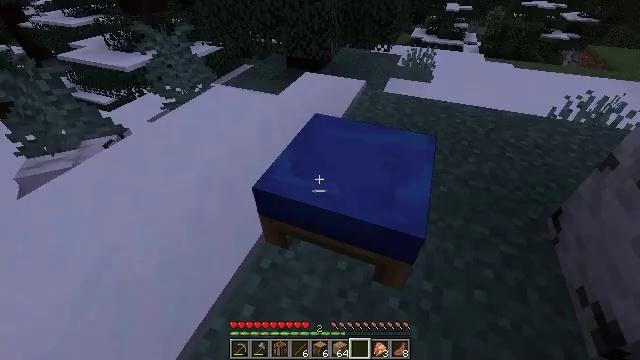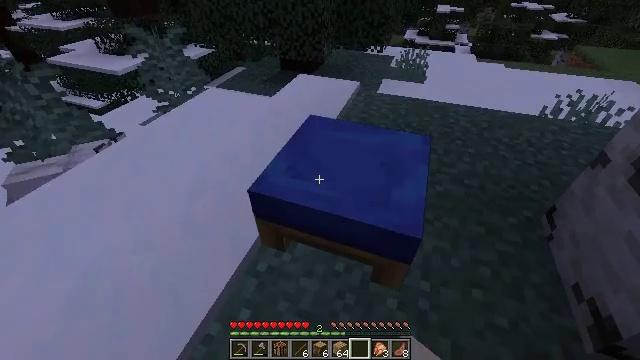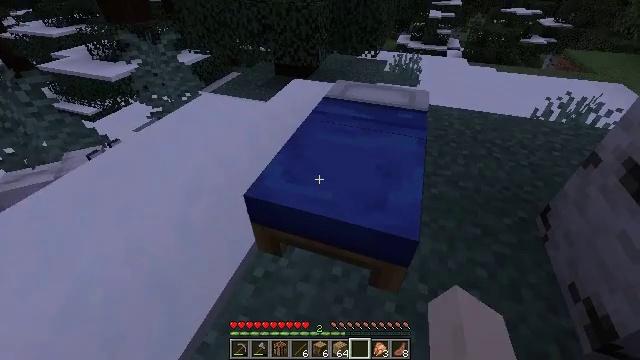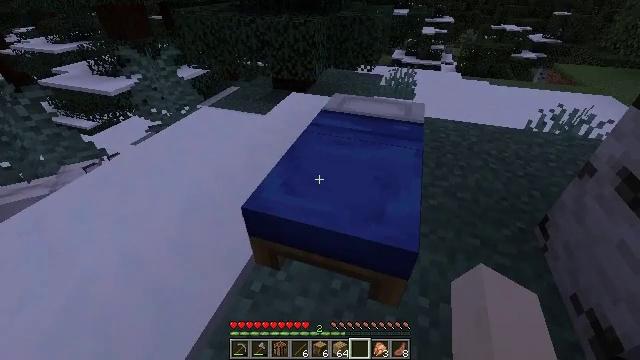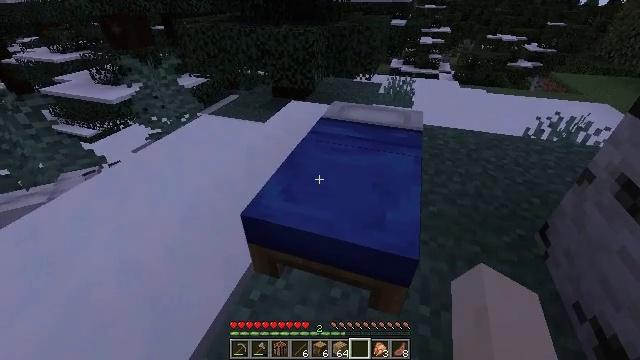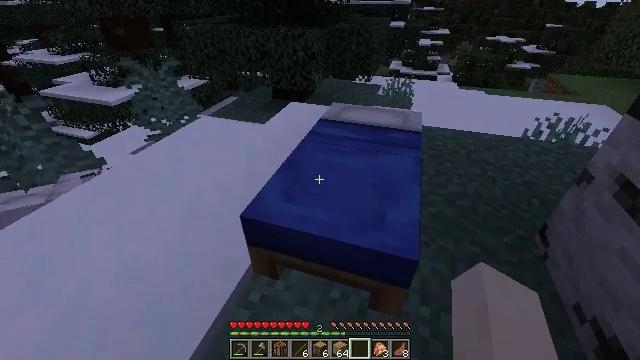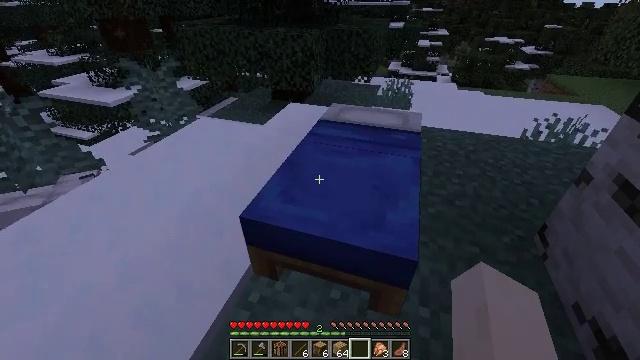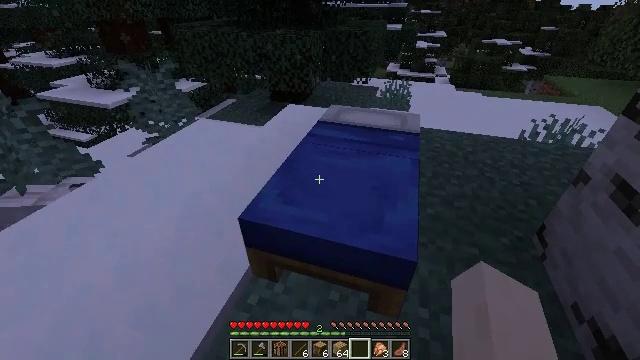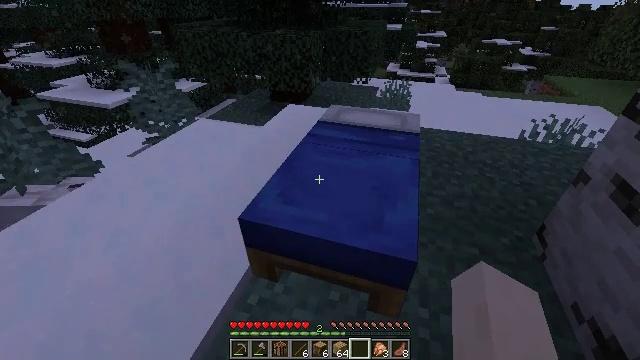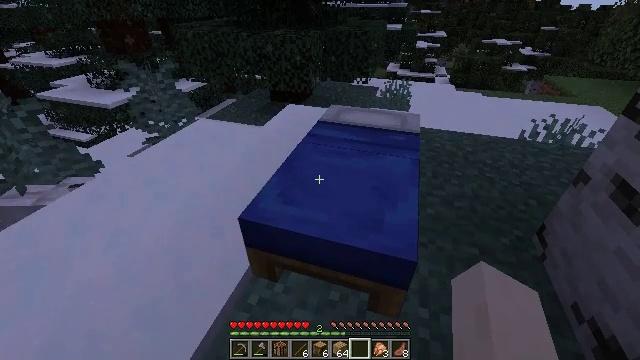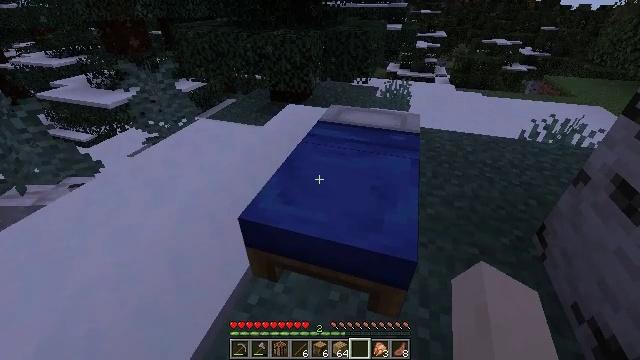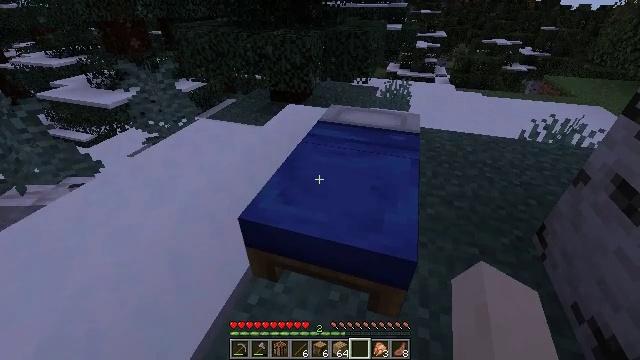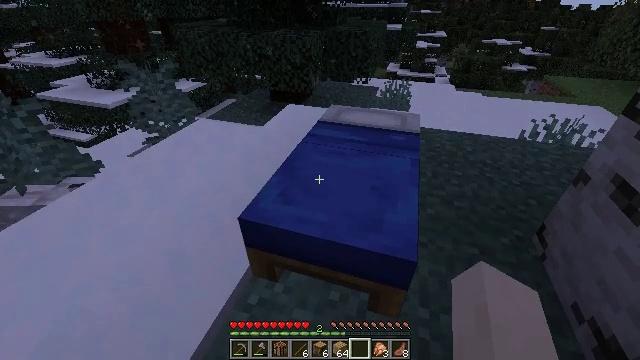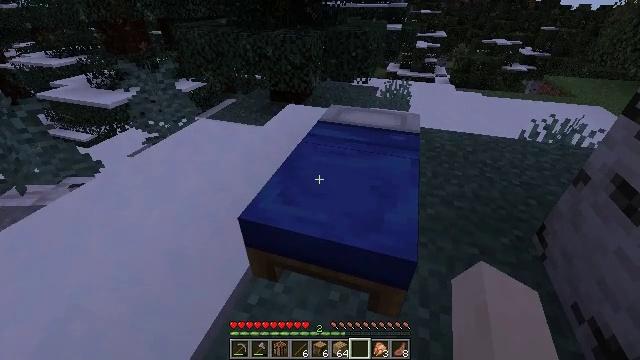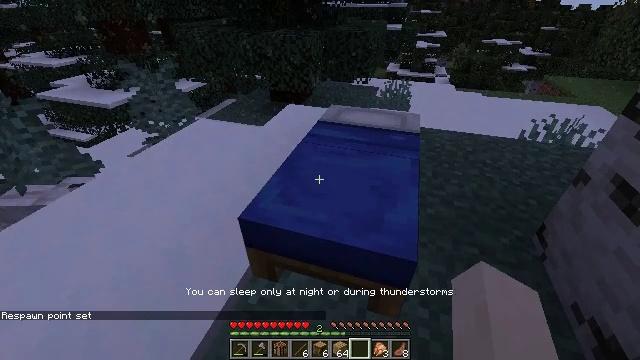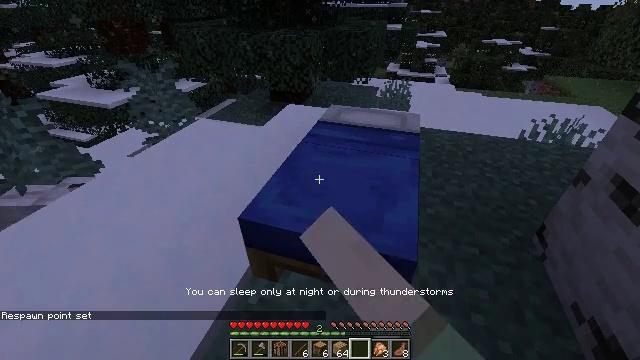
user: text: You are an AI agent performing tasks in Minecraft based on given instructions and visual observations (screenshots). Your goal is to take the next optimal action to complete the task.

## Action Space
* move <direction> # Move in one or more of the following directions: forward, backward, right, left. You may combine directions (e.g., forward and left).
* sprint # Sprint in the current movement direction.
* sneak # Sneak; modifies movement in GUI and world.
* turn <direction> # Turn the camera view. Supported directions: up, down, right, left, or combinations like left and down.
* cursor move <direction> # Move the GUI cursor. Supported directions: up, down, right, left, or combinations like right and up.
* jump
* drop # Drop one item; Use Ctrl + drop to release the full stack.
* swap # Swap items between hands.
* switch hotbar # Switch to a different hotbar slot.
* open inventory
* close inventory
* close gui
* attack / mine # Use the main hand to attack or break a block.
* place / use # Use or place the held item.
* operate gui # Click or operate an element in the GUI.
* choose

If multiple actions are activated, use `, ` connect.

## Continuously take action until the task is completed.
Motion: motion action
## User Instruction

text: Retrieve the blue bed from the ground.
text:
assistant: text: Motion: turn right
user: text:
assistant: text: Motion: turn right
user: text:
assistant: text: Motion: turn up
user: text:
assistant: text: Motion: turn up
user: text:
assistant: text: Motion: no_op
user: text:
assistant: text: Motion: no_op
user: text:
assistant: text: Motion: no_op
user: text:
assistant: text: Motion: no_op
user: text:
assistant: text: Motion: use / place
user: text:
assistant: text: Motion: use / place
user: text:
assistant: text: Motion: no_op
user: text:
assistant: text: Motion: no_op
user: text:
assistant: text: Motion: no_op
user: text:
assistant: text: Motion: no_op
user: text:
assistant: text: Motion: no_op
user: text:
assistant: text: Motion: no_op
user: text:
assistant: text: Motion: no_op
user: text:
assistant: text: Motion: no_op
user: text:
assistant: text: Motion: no_op
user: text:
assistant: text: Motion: no_op
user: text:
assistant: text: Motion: no_op
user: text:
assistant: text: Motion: no_op
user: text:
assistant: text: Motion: no_op
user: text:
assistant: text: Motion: turn up
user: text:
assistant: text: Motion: move left, turn left and up
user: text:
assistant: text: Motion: move left, turn left and up
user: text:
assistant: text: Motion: move forward and move left, turn left and up
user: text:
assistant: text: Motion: move forward and move left, turn left and up
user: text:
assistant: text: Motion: move forward and move left, turn up
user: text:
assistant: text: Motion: move forward and move left, turn left and down